Question: I'm hoping someone may be able to provide some advice regarding a database schema I have created and a SELECT statement that I am using to query the database.
I am attempting to create a database of very old newspaper articles from the 1800's, storing such things as the date, title and full text of the article, an image of the article, the name of the newspaper the article came from, names of locations mentioned in the article and individuals mentioned within the article.
Basically below is the current structure I've created with tbArticle being the main table focus ("test" is the name of the database). I've normalised the name of the newspaper, image info, location info and individuals into their own tables and because it is assumed there will be many articles to many individuals, I've added a link table (lktbArticleIndividuals) of sorts between tbArticle & tbIndividual;

The reason for creating the database is to obviously make a focused set of newspaper articles searchable and store them in a logical format.
My issue or question is this ...
All I want to do is display a list of all the articles in the database, obviously including data from the other tables other than tbArticle and to do this I am using this SELECT query;
'''
SELECT *
FROM tbArticle a
, tbLocation l
, tbNewspapers n
, tbIndividual i
, lktbArticleIndividuals ai
, tbImage m
WHERE a.idLocation = l.idLocation
and a.idNewspaper = n.idNewspaper
and a.idArticle = ai.idArticle
and ai.idIndividual = i.idIndividual
and a.idImage = m.idImage;
'''
Which does what I want ... except ... if more than one individual is listed as being in an article, then two (or more) instances of the whole article are returned with the only difference being the different individual's names being displayed.
If possible, I want to just list each article ONCE, but iterate through the two or more individuals to include them. Can this be done?
If I were to query the database in say PHP I suspect what I might have to do is some sort of loop within a loop to achieve the results I want, but this doesn't seem very efficient to me!!
Does any of this make sense to anyone?!
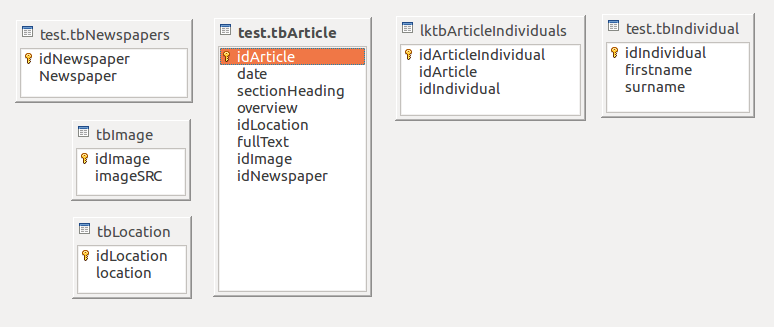
Answer: Instead of 'SELECT *', you could name the columns you're interested in, and for things such as individuals, use 'GROUP_CONCAT()' to add them all into one field, and at the end of your query, use 'GROUP BY a.idArticle' to limit each article to one row per article.